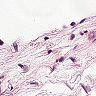
Metastatic tissue present: no